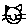
Label: cat